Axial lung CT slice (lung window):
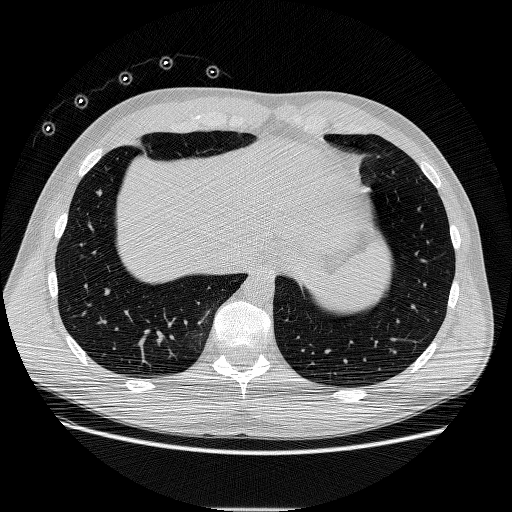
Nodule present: yes
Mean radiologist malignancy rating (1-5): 2.5